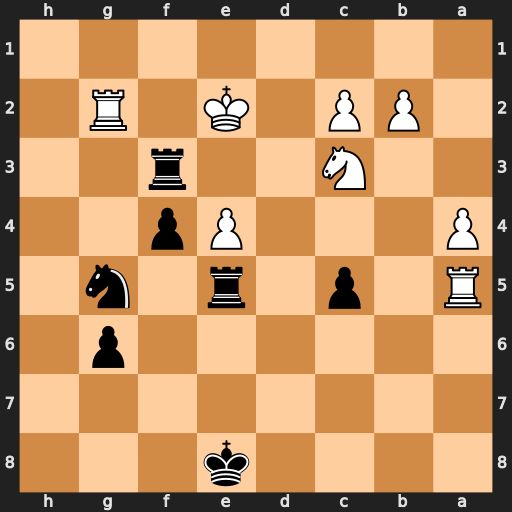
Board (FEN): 4k3/8/6p1/R1p1r1n1/P3Pp2/2N2r2/1PP1K1R1/8
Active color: b
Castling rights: -
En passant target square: -
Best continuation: Rxc3 bxc3 f3+ Kf2 fxg2